Field crop: maize
Growth stage: 2
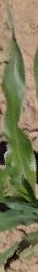
Species: maize